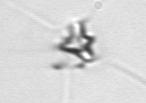
Label: Chaetoceros_didymus